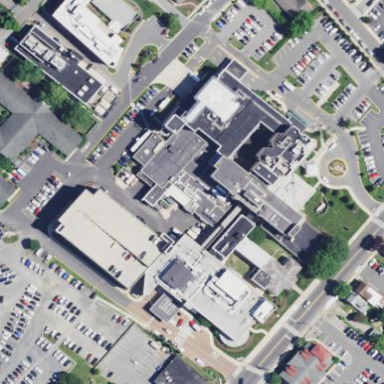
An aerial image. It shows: Hospital providing healthcare services.